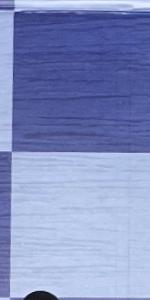
Label: Empty